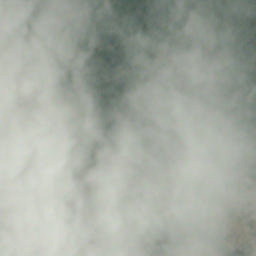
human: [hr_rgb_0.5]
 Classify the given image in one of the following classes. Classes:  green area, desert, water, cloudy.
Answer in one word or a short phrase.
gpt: cloudy